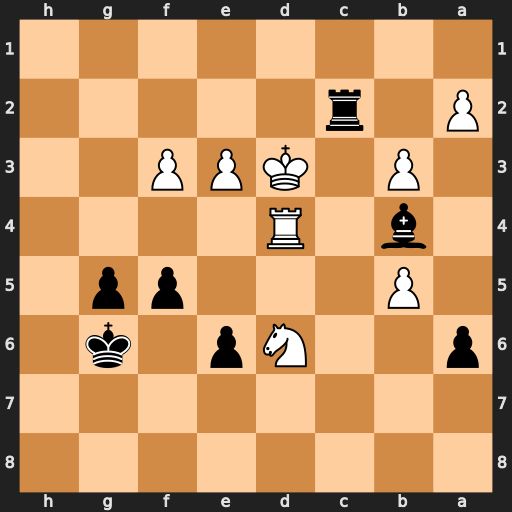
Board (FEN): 8/8/p2Np1k1/1P3pp1/1b1R4/1P1KPP2/P1r5/8
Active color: b
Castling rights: -
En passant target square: -
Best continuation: Rd2+ Kc4 Rxd4+ Kxd4 Bxd6 bxa6 Bb8